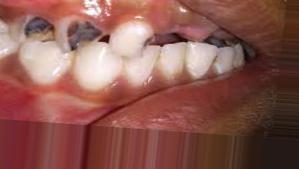
Condition: Caries